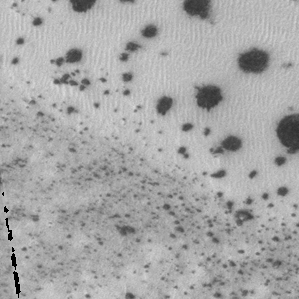
Label: frost